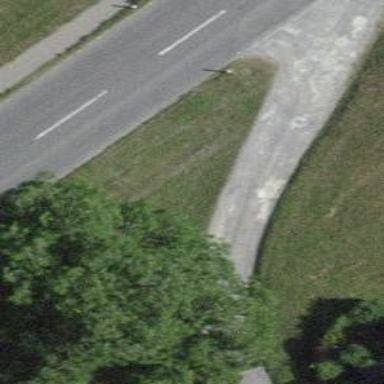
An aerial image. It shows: Wayside cross with historic significance.